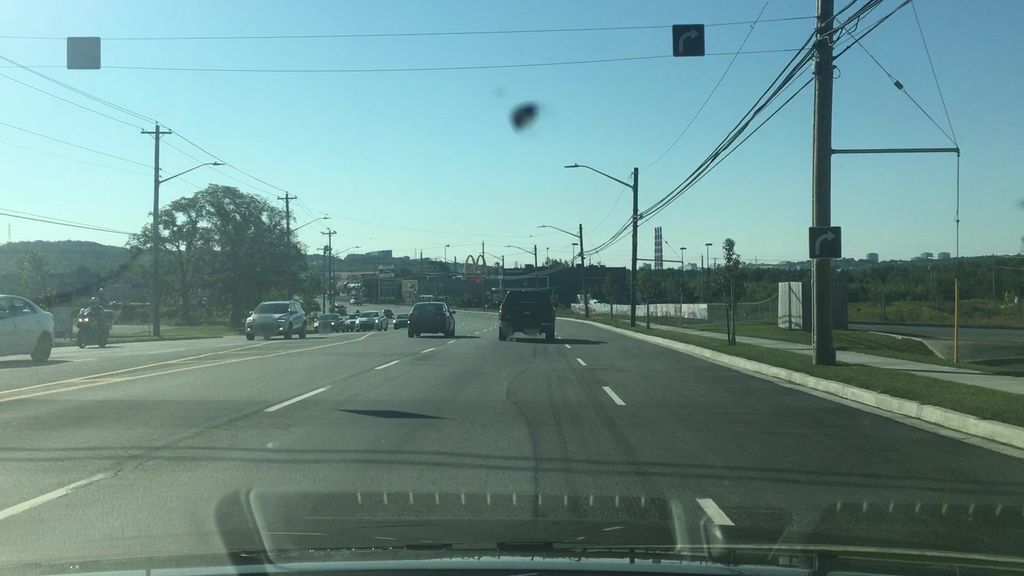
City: halifax